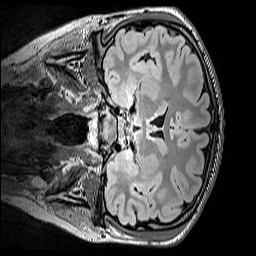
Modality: FLAIR
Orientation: coronal
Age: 13
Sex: female
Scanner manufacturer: siemens
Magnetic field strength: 3 T
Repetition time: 5 s
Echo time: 0.388 s